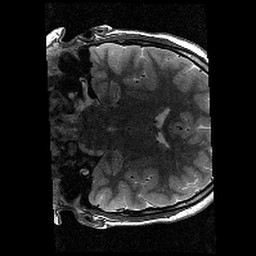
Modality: T2w
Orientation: coronal
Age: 13
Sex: male
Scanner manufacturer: siemens
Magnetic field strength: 3 T
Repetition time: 8.46 s
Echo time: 0.067 s